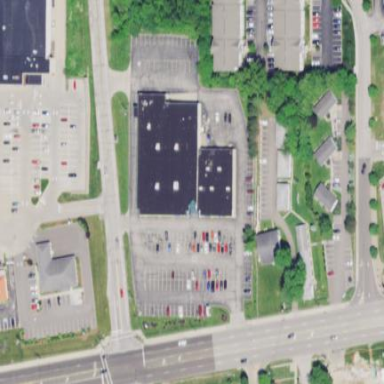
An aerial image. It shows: Retail building.